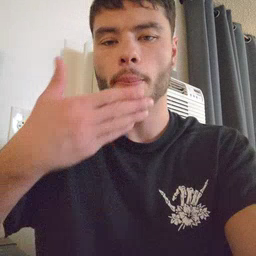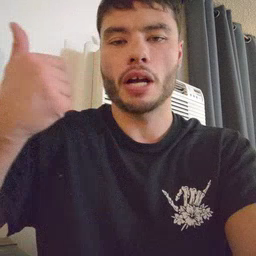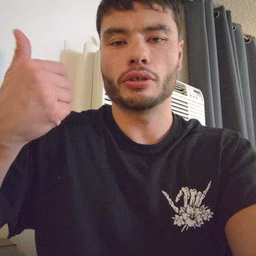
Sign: better